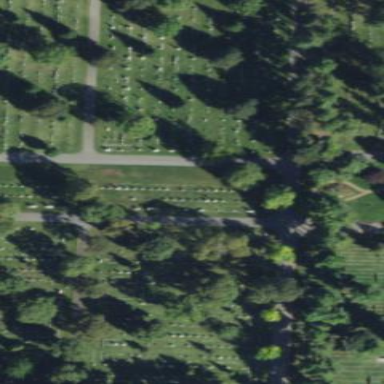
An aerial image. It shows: Historic memorial located in graveyard.